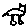
Label: cat